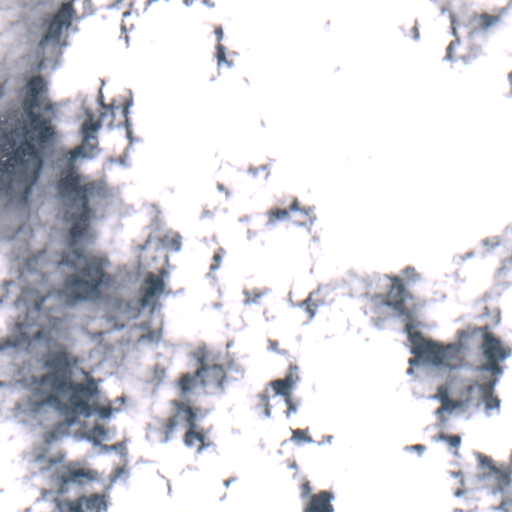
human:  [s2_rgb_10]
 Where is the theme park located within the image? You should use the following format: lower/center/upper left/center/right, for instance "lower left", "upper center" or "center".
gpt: The theme park is located in the center of the image.
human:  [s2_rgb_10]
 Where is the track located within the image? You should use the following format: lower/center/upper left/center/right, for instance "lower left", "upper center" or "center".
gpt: The track is located in the lower left of the image.
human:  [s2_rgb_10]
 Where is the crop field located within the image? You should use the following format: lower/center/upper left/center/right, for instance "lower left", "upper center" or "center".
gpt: There is no crop field in the image.